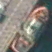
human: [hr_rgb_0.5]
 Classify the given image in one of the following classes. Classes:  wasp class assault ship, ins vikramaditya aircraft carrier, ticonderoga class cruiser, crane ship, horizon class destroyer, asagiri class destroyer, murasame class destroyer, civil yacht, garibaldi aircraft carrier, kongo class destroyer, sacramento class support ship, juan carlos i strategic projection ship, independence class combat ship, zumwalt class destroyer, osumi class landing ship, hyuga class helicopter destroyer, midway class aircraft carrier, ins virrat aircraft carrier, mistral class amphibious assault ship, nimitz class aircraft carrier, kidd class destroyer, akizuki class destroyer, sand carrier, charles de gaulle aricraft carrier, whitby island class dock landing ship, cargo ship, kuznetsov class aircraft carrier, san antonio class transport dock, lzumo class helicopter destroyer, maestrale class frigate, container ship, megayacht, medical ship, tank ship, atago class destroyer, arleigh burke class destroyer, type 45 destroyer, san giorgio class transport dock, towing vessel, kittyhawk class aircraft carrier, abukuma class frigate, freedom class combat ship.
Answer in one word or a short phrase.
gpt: Towing vessel